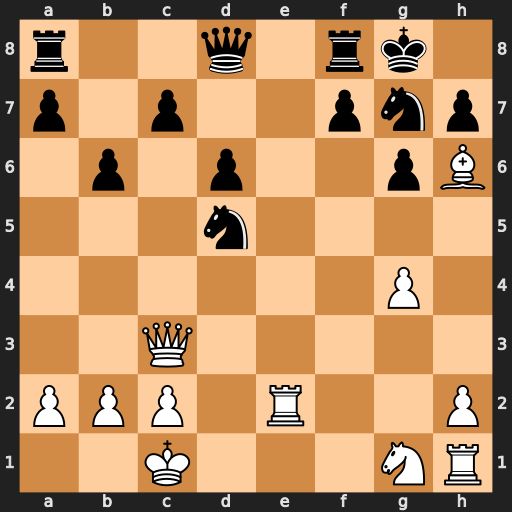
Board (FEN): r2q1rk1/p1p2pnp/1p1p2pB/3n4/6P1/2Q5/PPP1R2P/2K3NR
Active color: w
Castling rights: -
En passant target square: -
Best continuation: Qxg7#